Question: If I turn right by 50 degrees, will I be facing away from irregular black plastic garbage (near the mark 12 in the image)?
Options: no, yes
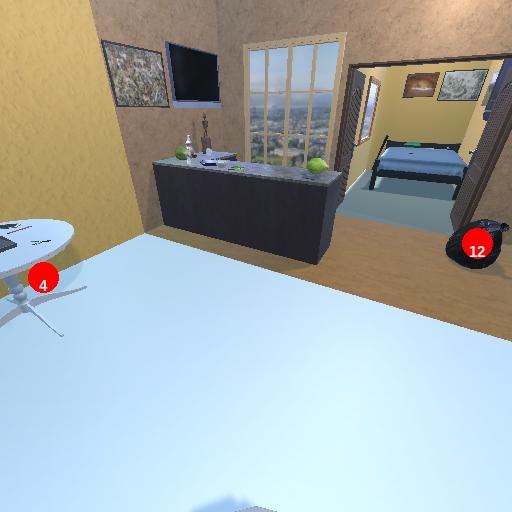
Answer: no